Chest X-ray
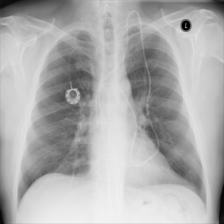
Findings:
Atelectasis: negative
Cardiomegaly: negative
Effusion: negative
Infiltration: negative
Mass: negative
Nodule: negative
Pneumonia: negative
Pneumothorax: negative
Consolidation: negative
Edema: negative
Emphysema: negative
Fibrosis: negative
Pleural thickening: negative
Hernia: negative